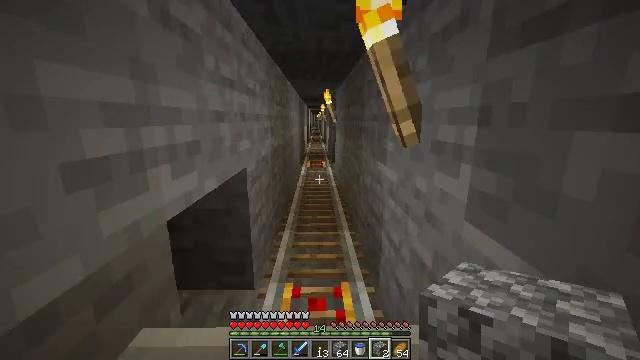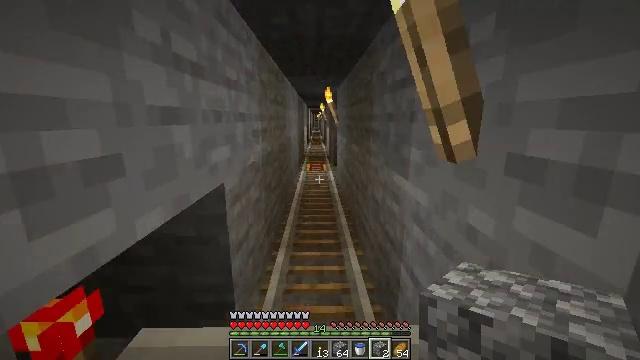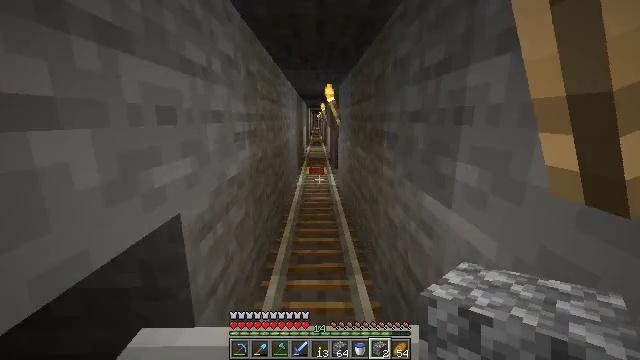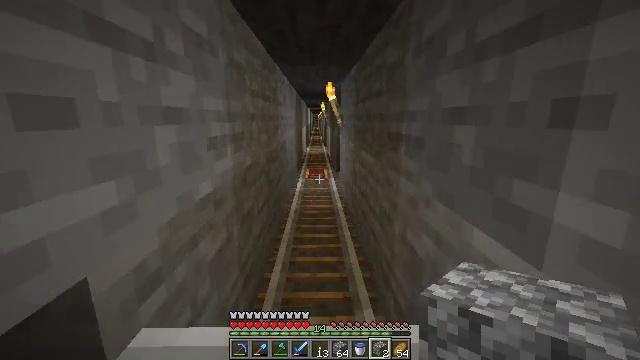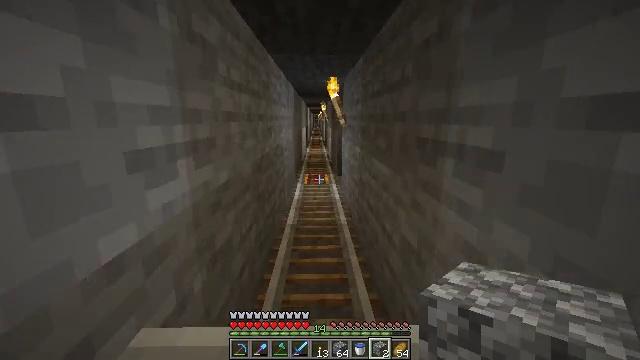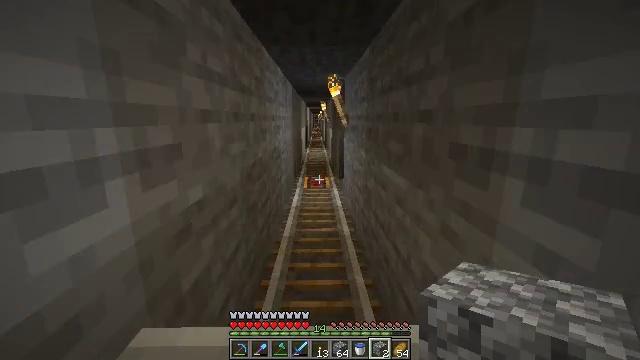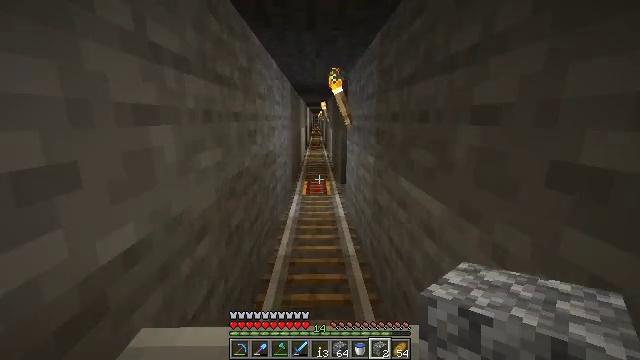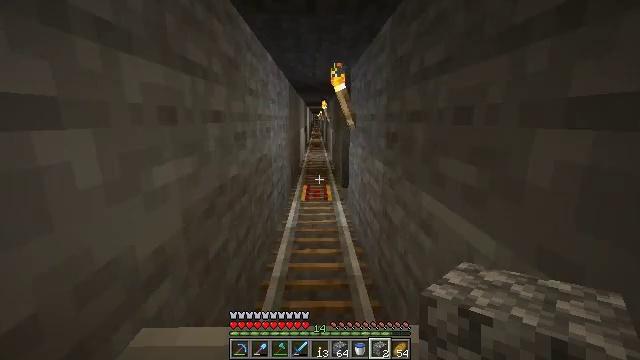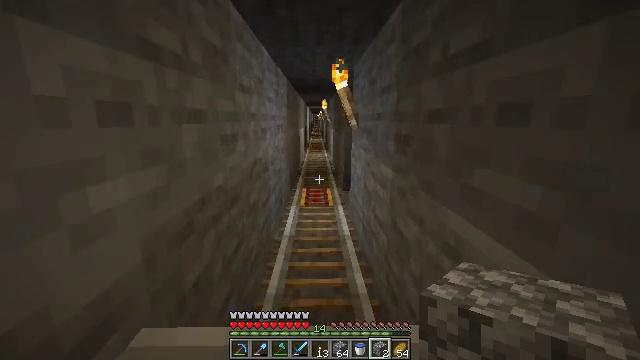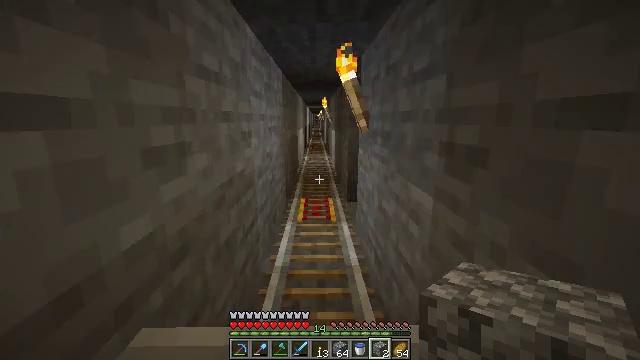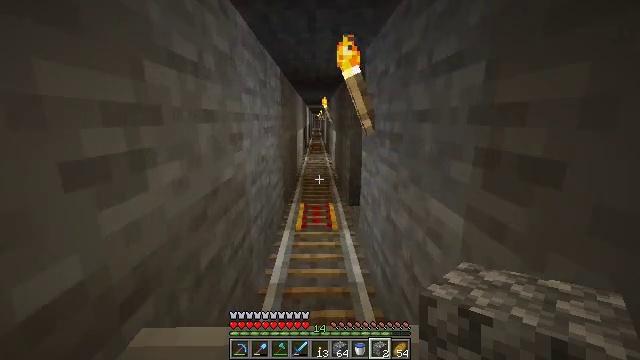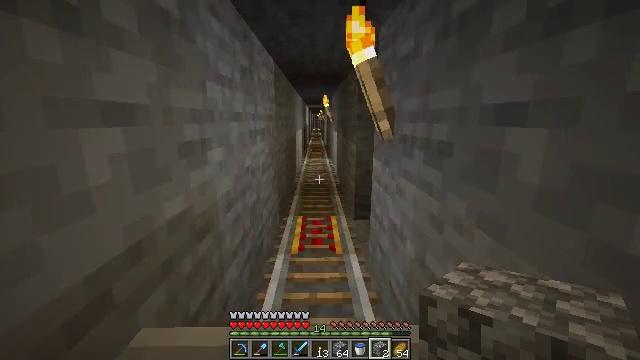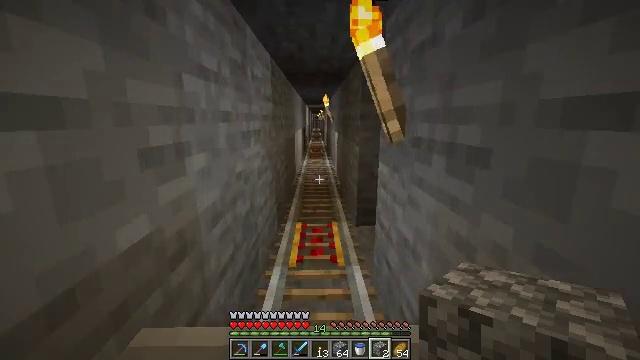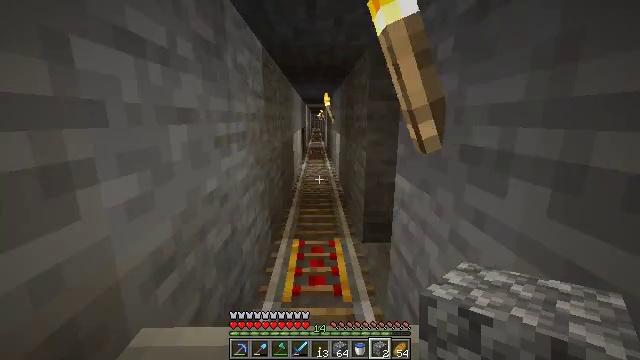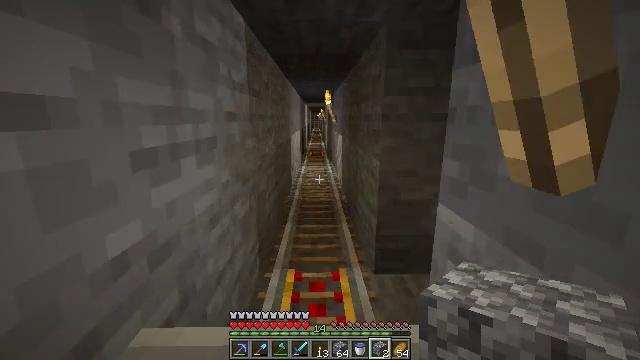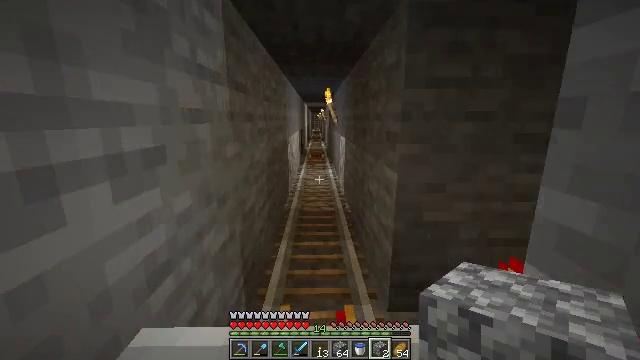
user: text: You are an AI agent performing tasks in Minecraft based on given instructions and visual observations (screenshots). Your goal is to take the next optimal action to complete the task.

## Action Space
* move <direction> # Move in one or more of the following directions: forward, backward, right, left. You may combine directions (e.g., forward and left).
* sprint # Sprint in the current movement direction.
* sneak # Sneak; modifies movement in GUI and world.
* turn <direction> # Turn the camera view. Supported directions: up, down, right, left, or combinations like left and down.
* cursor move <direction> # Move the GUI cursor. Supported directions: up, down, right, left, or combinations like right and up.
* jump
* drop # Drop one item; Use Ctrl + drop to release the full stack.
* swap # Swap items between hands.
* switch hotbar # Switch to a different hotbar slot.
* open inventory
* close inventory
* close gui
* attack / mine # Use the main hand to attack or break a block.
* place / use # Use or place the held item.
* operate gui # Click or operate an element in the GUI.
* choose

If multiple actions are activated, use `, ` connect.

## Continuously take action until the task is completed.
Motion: motion action
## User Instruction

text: Drop an iron nugget.
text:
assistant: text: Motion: no_op
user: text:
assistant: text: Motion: no_op
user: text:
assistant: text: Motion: no_op
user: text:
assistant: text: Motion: no_op
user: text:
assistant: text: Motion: no_op
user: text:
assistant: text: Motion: no_op
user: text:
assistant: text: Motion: no_op
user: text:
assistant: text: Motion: no_op
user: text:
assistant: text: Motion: no_op
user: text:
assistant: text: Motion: no_op
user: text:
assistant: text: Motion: no_op
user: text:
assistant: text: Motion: no_op
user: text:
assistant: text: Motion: no_op
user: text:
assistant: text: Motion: no_op
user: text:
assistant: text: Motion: no_op
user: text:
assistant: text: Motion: no_op
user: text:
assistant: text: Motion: no_op
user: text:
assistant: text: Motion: no_op
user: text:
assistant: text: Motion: no_op
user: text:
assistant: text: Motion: no_op
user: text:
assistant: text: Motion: no_op
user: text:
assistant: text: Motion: no_op
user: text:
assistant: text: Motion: no_op
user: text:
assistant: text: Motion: no_op
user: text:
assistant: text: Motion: no_op
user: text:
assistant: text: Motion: no_op
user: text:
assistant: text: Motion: no_op
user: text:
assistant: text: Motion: no_op
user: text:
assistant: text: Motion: no_op
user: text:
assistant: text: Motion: no_op